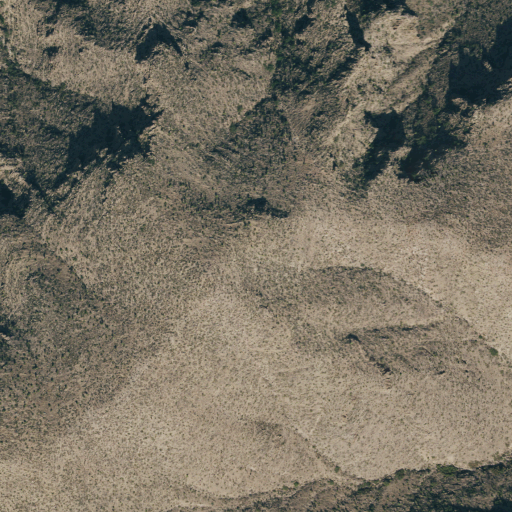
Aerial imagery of mountain in Texas named Beach Mountains containing only shrub